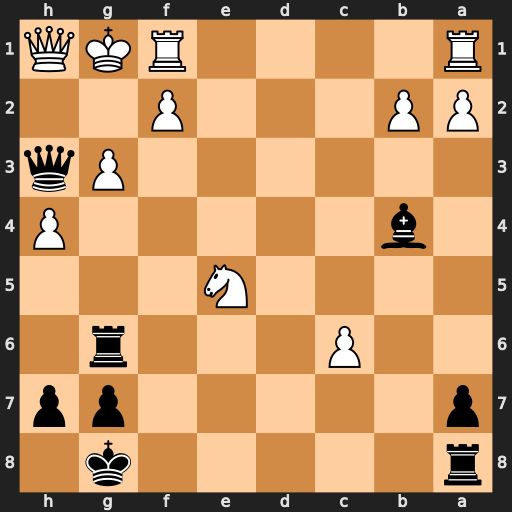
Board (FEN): r5k1/p5pp/2P3r1/4N3/1b5P/6Pq/PP3P2/R4RKQ
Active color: b
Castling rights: -
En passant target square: -
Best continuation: Rxg3+ fxg3 Bc5+ Rf2 Qxg3+ Qg2 Bxf2+